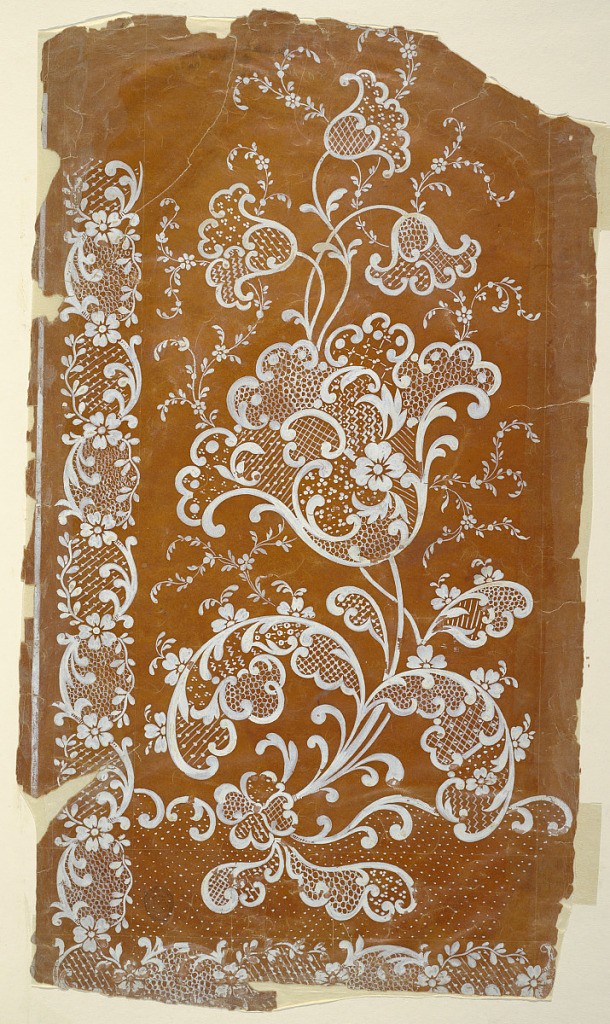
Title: Design for the Corner Motif of a Woven Fabric
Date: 1815–1840
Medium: Brush and white opaque paint, impressed lines on oily tracing paper
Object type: Drawing
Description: A fantastical lace plant rises from a bottom showing obliquely dispersed rows of points. Stripes designed in the manner of lace form a framing at left and at the bottom. A narrow vertical stripe is seen at the extreme left.